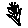
Label: flower